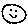
Label: smiley face